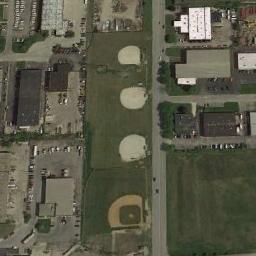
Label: baseball_diamond